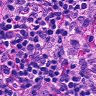
Metastatic tissue present: no